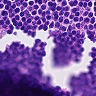
Metastatic tissue present: no